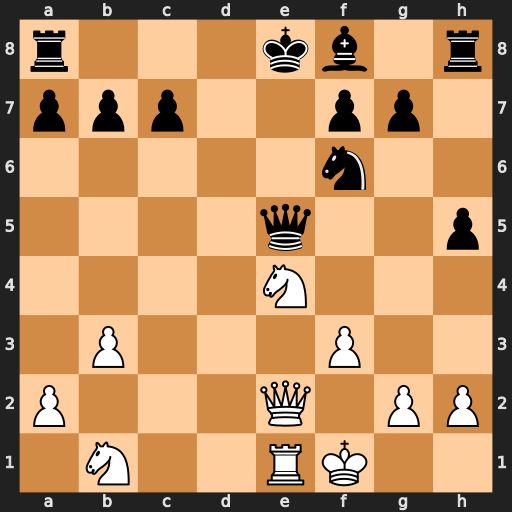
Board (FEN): r3kb1r/ppp2pp1/5n2/4q2p/4N3/1P3P2/P3Q1PP/1N2RK2
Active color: w
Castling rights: kq
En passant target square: -
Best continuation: Nxf6+ gxf6 Qb5+